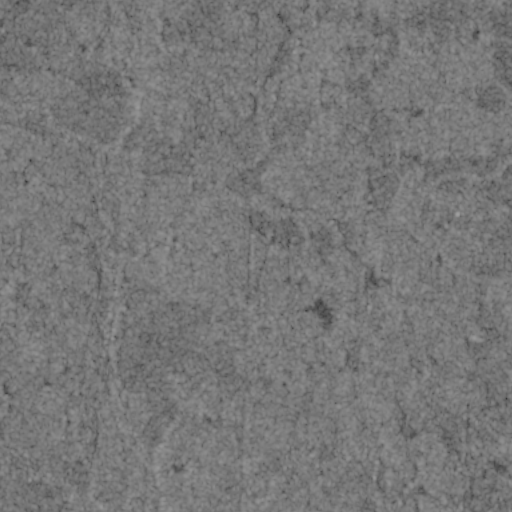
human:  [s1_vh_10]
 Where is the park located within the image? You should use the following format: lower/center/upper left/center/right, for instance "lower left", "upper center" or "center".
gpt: The park is located in the upper center of the image.
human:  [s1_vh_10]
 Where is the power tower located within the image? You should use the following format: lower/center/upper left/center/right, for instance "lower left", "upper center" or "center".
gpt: The power tower is located in the lower left of the image.
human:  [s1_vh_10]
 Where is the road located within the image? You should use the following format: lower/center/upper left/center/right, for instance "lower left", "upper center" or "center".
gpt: There is no road in the image.

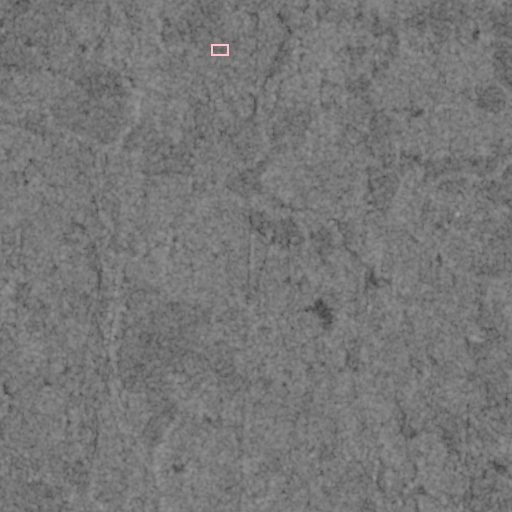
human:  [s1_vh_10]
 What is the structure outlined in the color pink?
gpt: The structure outlined in pink is a park.
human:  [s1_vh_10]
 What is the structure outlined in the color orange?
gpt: There is no orange outline.